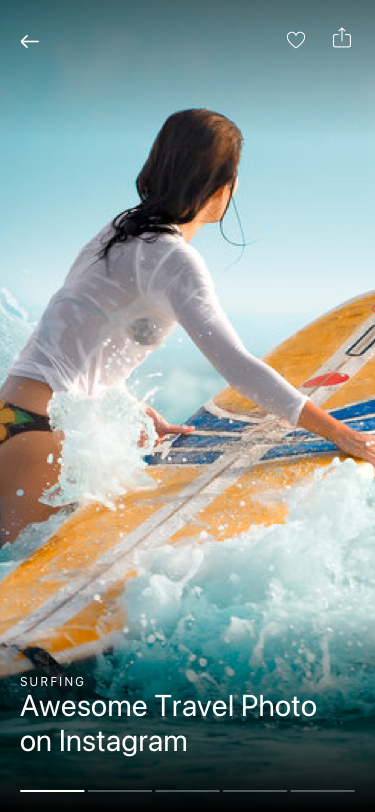
Text in this UI design:
Awesome Travel Photo on Instagram
SURFING